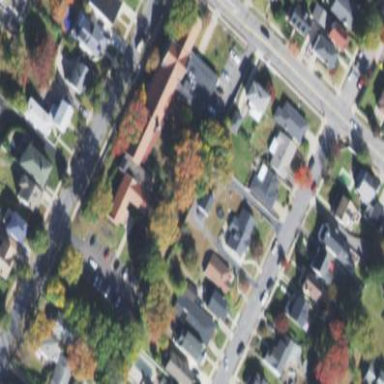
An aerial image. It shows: Beautiful church building.